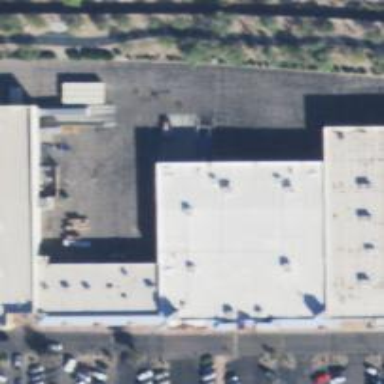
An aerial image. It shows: Building.